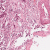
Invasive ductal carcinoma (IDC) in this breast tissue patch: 1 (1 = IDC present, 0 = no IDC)